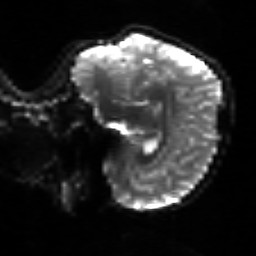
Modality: sbref
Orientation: sagittal
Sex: male
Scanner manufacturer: siemens
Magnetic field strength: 3 T
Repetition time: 5 s
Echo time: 0.071 s